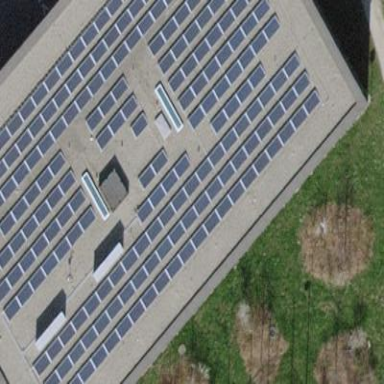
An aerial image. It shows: Solar photovoltaic panel generator placed on roof.